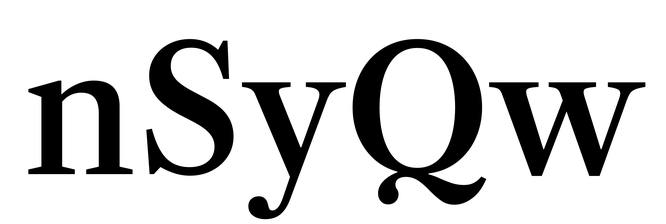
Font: LibreCaslonText_Medium